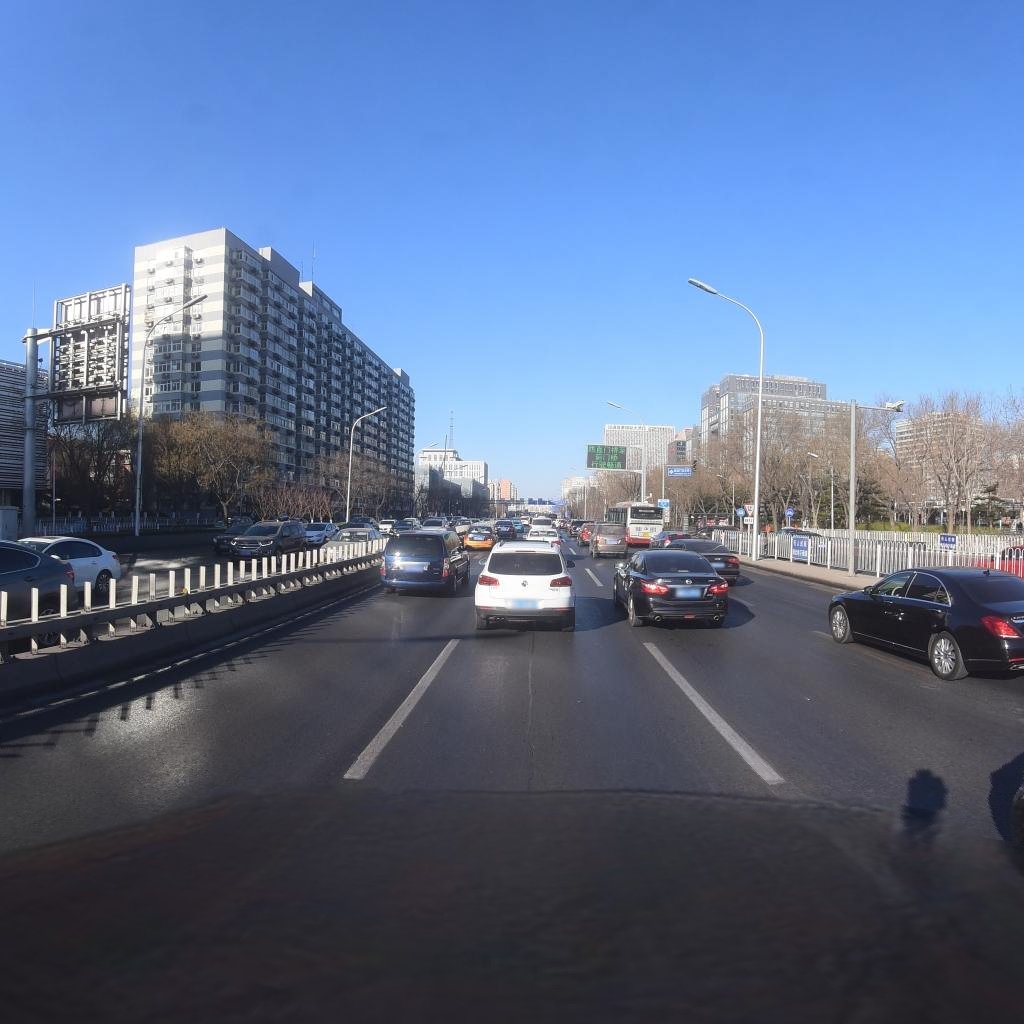
Region: Xicheng
Road damage annotations: longitudinal patch